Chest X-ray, AP view. Patient: 44 years old, sex M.
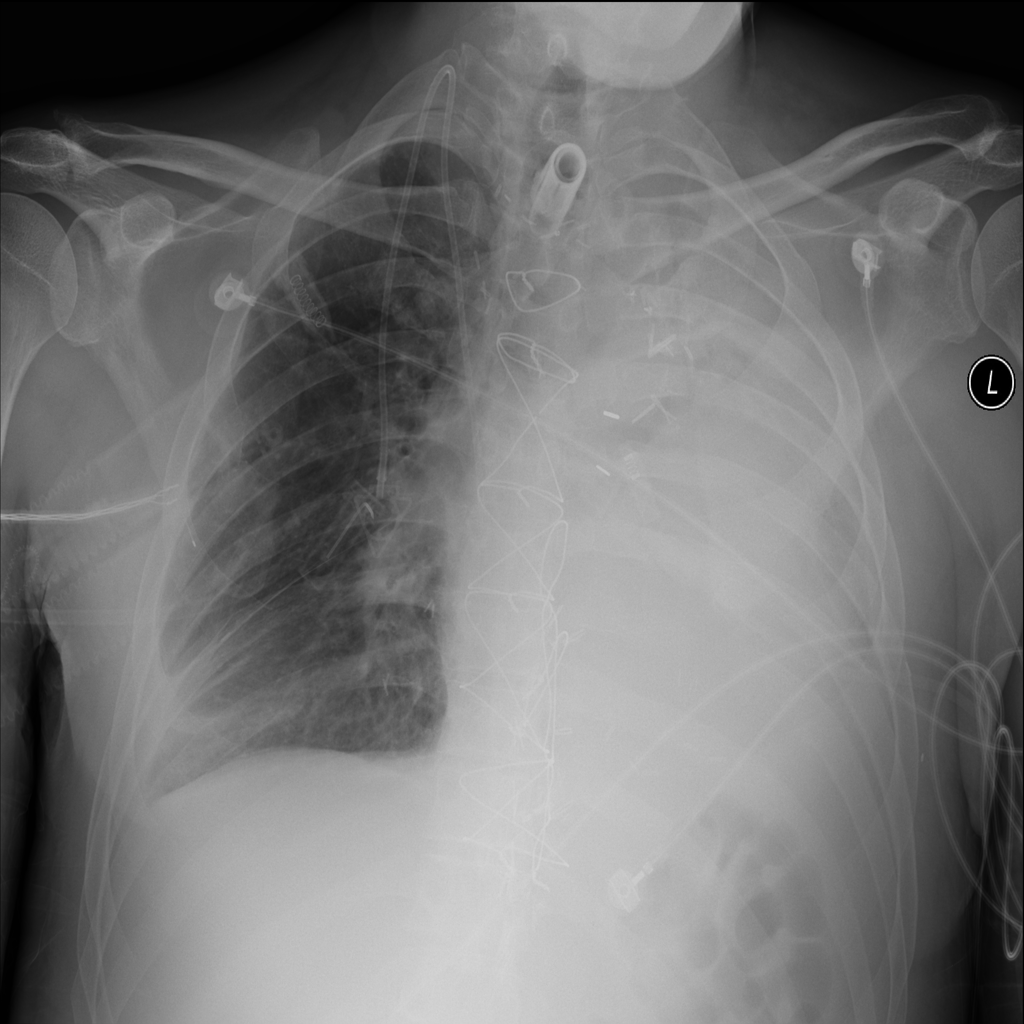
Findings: Consolidation, Effusion, Pleural_Thickening